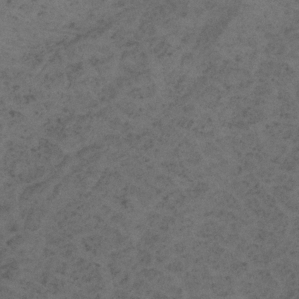
Label: frost